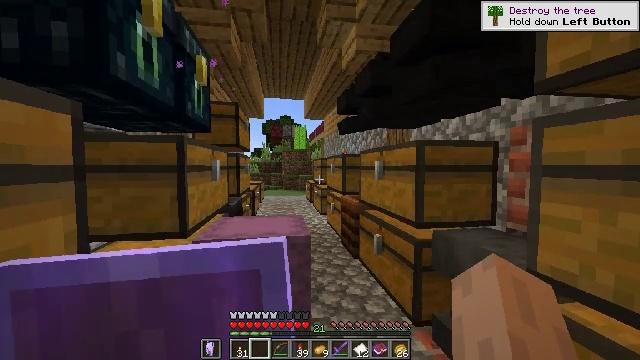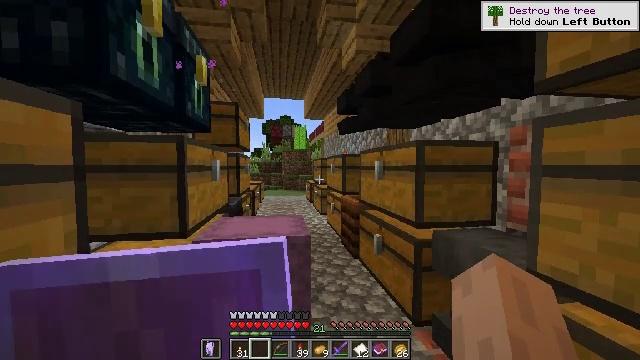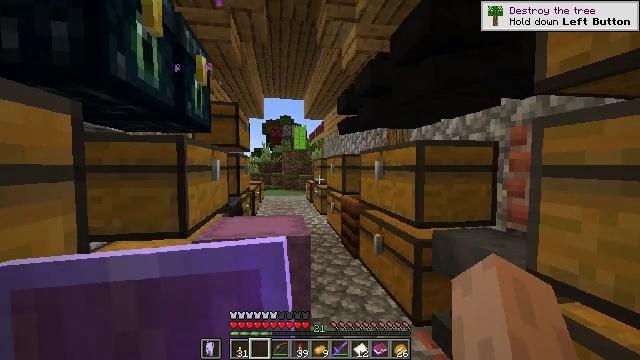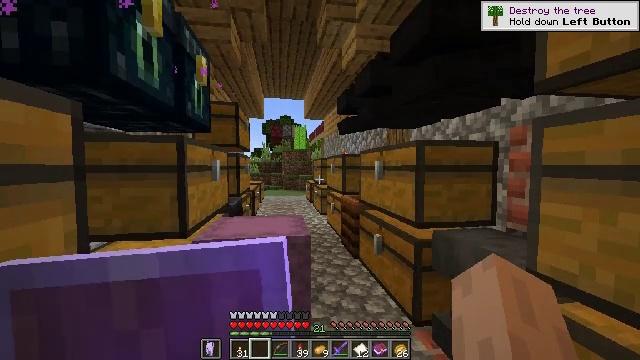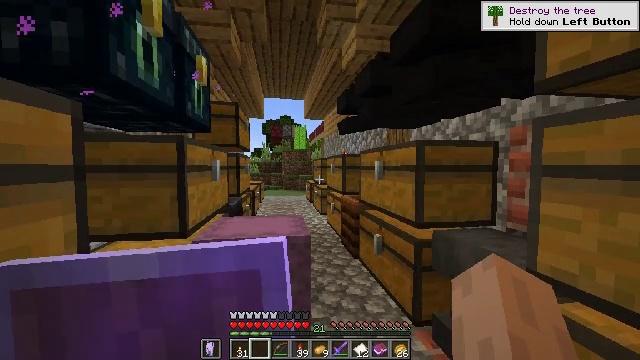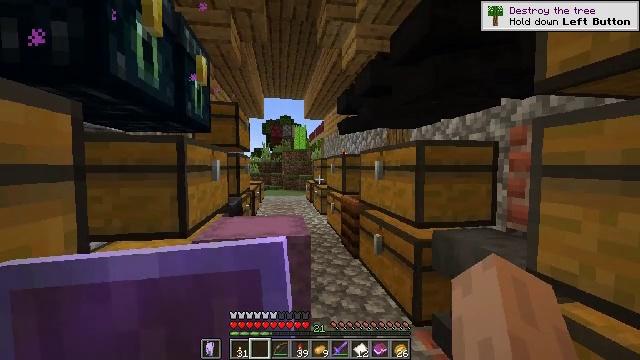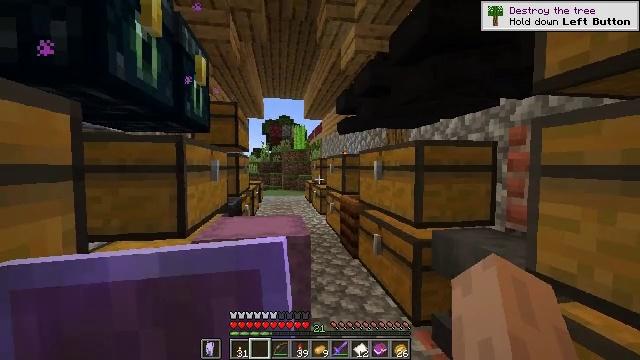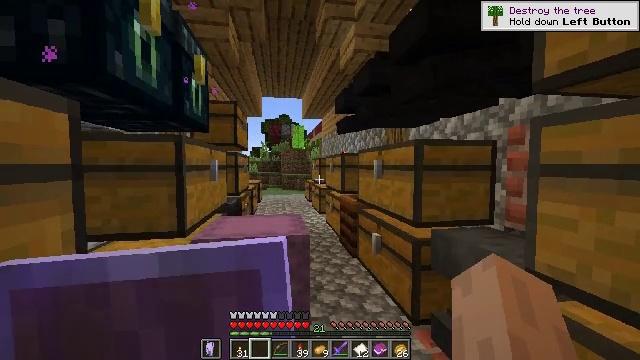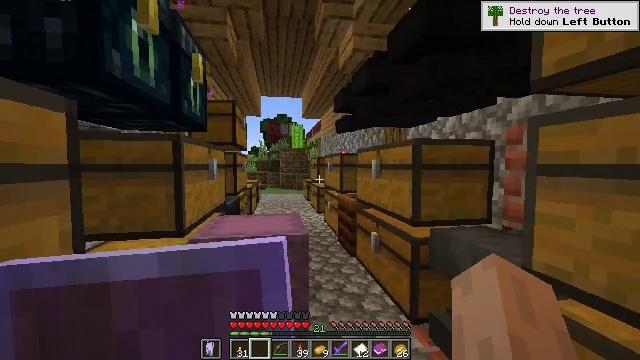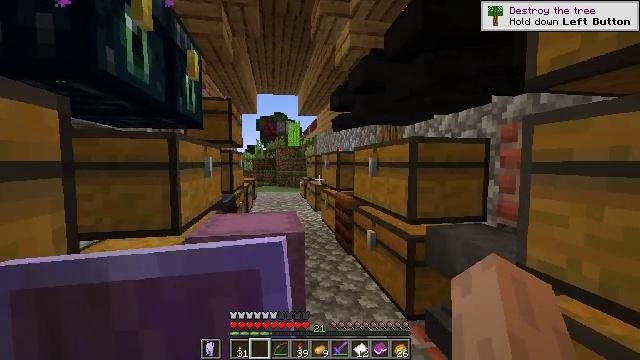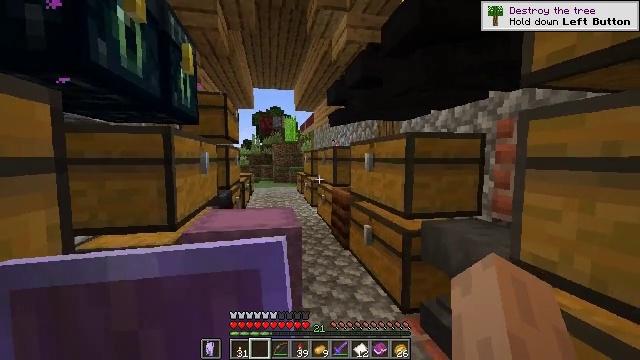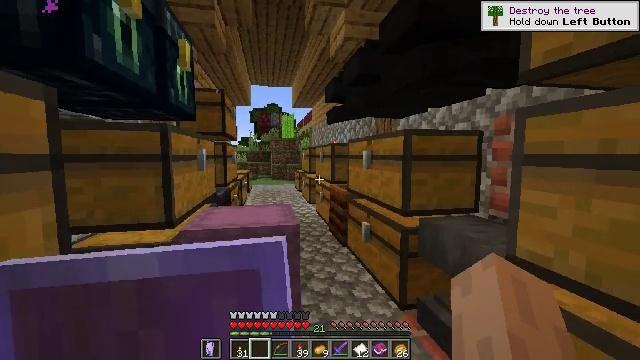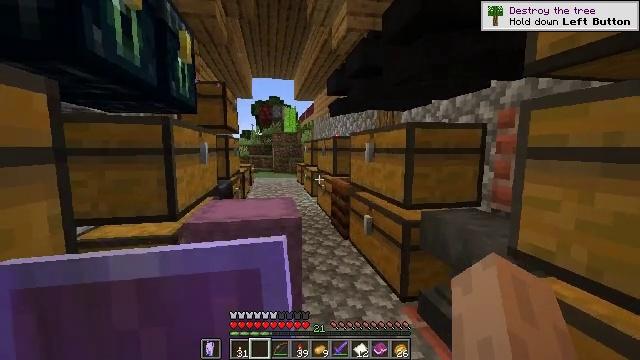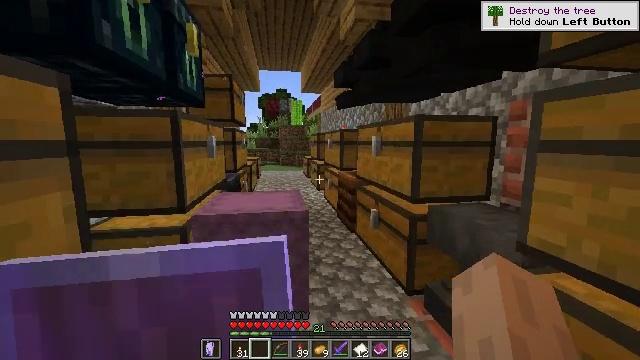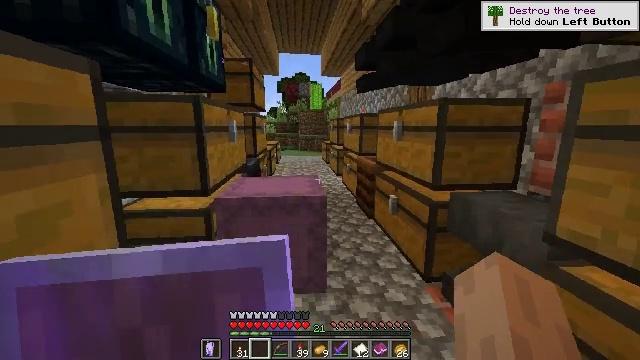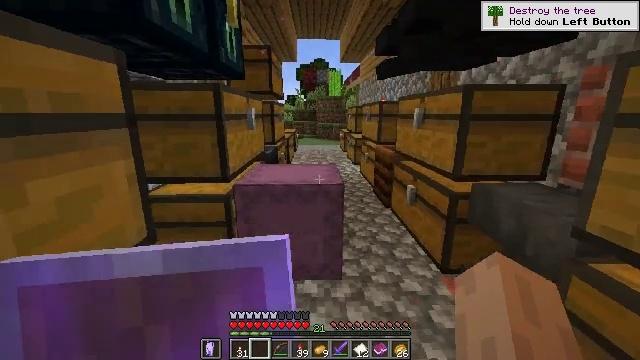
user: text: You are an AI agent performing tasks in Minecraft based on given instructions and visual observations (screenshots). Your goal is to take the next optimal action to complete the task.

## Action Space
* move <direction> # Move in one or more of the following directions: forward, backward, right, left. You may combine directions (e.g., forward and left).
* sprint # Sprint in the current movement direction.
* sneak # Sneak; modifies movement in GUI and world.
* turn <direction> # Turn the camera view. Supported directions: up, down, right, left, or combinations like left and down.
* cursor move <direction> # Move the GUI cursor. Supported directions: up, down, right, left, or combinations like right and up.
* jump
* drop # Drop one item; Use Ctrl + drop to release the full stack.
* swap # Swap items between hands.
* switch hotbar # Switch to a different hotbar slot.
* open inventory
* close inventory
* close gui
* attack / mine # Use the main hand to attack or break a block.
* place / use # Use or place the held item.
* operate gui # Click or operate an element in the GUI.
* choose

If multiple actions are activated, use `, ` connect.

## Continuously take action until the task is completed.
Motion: motion action
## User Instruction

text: Form an emerald block in the crafting table.
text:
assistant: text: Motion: no_op
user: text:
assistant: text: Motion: no_op
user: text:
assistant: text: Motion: no_op
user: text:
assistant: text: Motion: no_op
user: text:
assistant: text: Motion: no_op
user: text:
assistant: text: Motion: no_op
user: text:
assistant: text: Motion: no_op
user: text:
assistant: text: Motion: no_op
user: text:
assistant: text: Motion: no_op
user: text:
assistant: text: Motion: turn down
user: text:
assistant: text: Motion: no_op
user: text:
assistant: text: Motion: turn down
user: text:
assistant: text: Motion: turn left and down
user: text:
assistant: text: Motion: turn left and down
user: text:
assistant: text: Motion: turn left and down
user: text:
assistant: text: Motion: turn left and down
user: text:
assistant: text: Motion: turn left and down
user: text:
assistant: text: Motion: turn left and down
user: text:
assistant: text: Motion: turn down
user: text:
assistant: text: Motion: no_op
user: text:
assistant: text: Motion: no_op
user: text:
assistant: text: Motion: turn left
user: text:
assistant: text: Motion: turn left
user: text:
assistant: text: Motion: turn left
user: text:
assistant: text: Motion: no_op
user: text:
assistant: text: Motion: no_op
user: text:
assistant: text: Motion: no_op
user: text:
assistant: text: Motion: no_op
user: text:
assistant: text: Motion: turn left
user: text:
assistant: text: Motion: turn left and down